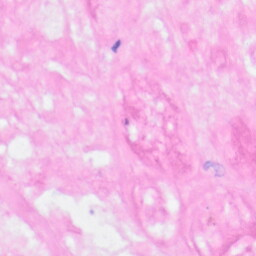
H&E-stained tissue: Kidney